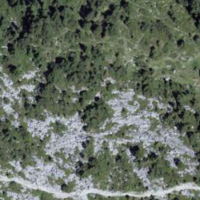
EUNIS habitat code: 26
Species observed at this site:
Huperzia selago
Juniperus communis